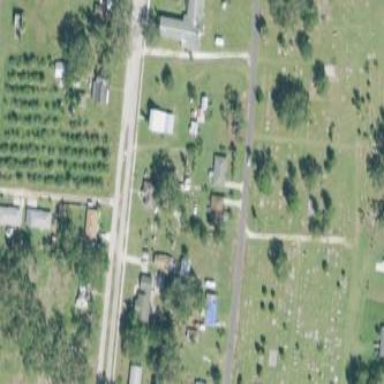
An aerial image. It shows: Cemetery.